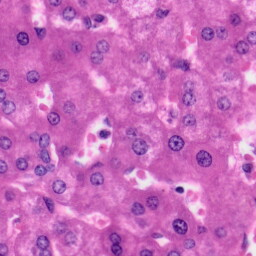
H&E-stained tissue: Liver